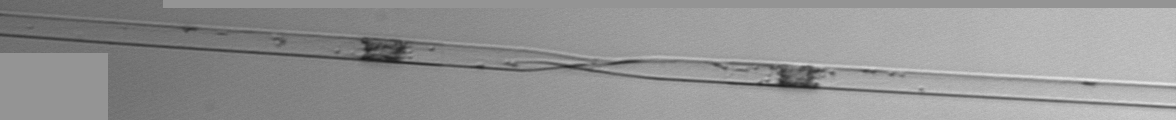
Label: Rhizosolenia